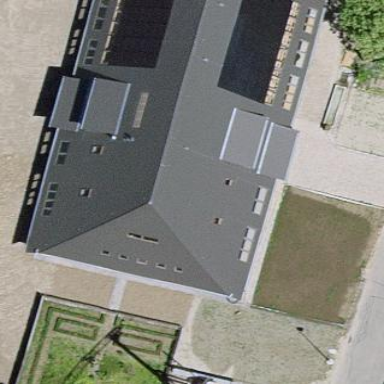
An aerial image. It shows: Farm building.